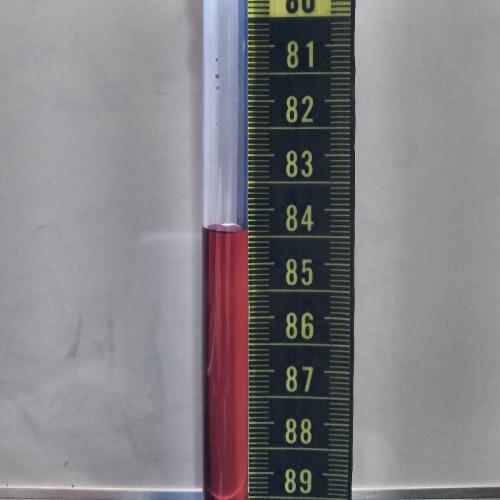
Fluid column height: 84.4 cm